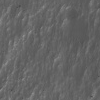
Atmospheric dust classification: not_dusty